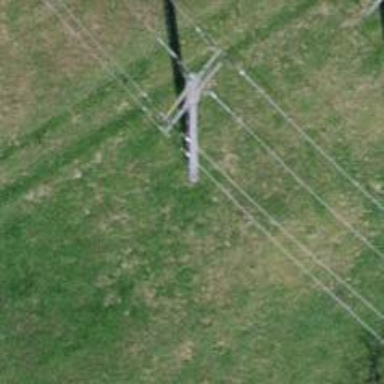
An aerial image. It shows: Three cables of power line.